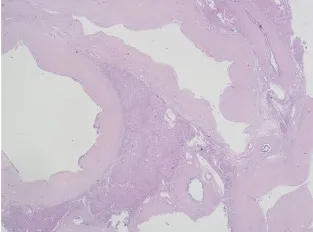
Histological findings of the resected lesion tumor (Hematoxylin and eosin staining). The lesion consisted of dilated cystic ducts surrounded by the connective tissue of smooth muscle, and ,capillaries (x20).
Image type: pathology (h&e)